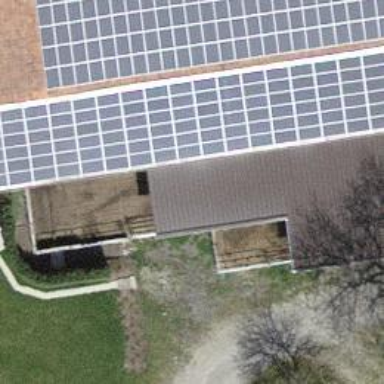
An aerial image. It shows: Solar power generator using photovoltaic panels.